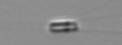
Label: Chaetoceros_subtilis